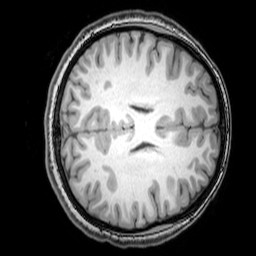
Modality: T1w
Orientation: axial
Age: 20
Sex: female
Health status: healthy
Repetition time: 0.081 s
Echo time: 0.037 s